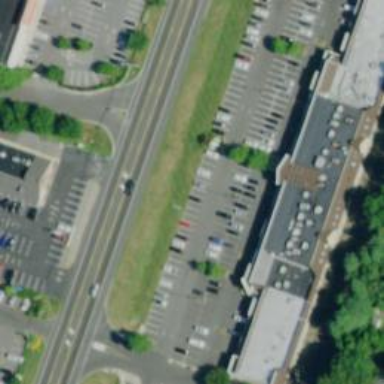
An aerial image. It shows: Mall building.